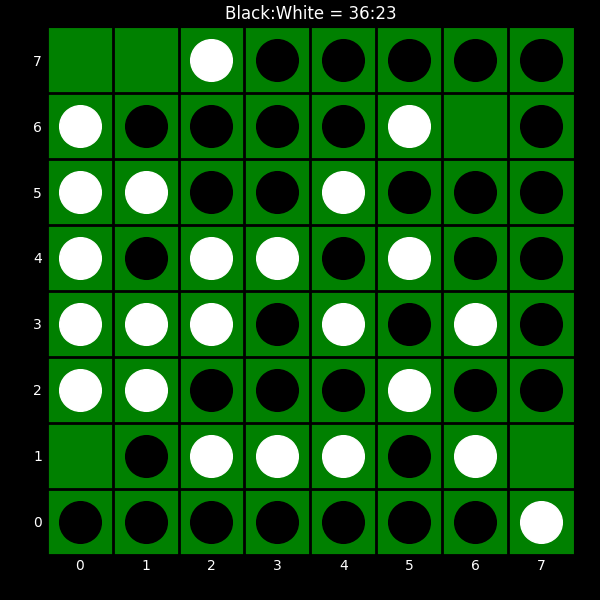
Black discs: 36
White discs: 23